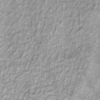
Label: not_dusty